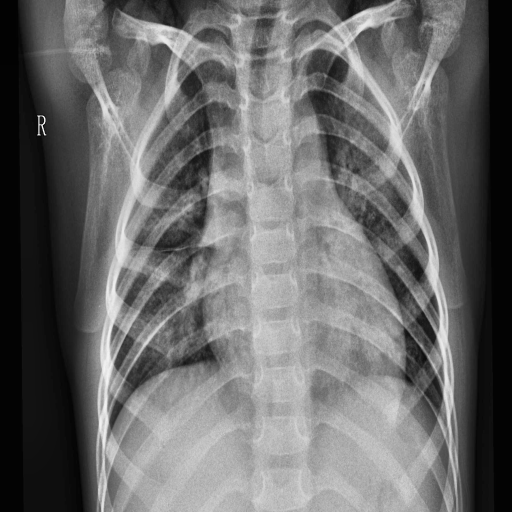
Finding: PNEUMONIA